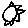
Label: sun